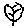
Label: tree